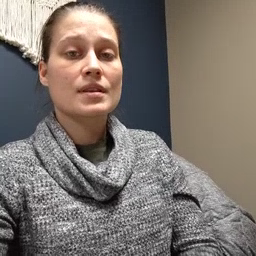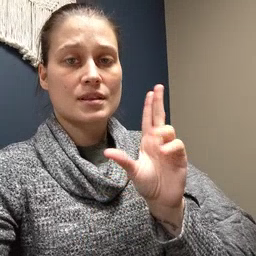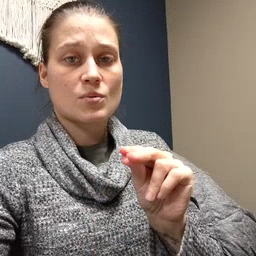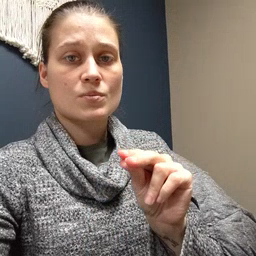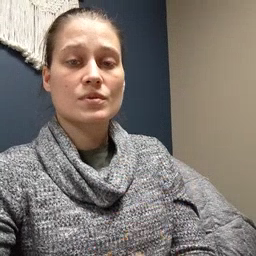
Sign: no